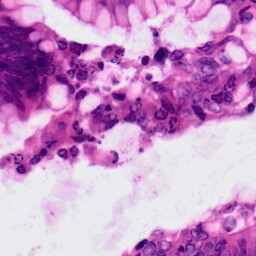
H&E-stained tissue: Colon